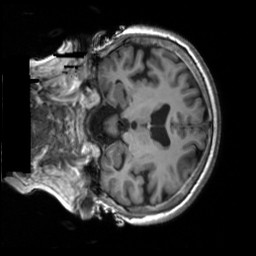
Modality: T1w
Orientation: coronal
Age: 66
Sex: female
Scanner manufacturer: siemens
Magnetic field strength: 3 T
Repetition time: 2.5 s
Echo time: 0.00248 s